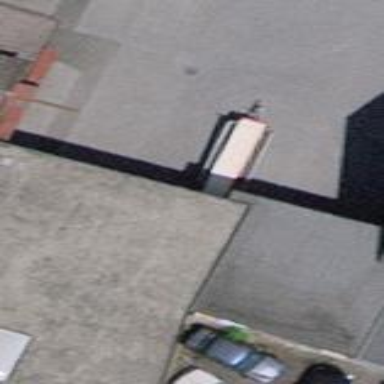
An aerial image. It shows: View of roof of building.